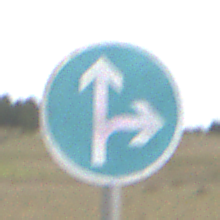
Verkehrszeichen: VorgeschriebeneFahrtrichtungGeradeausOderRechts
Umgebung: Outdoor, Nature
Tageszeit: Midday
Wetter: PartlyCloudy
Licht: Natural
Jahreszeit: NotSpecified
Kontrast: MediumContrast